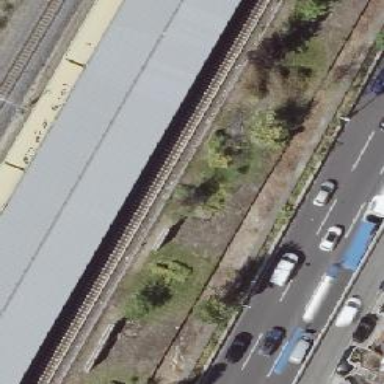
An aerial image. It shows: Solitary milestone along the railway.